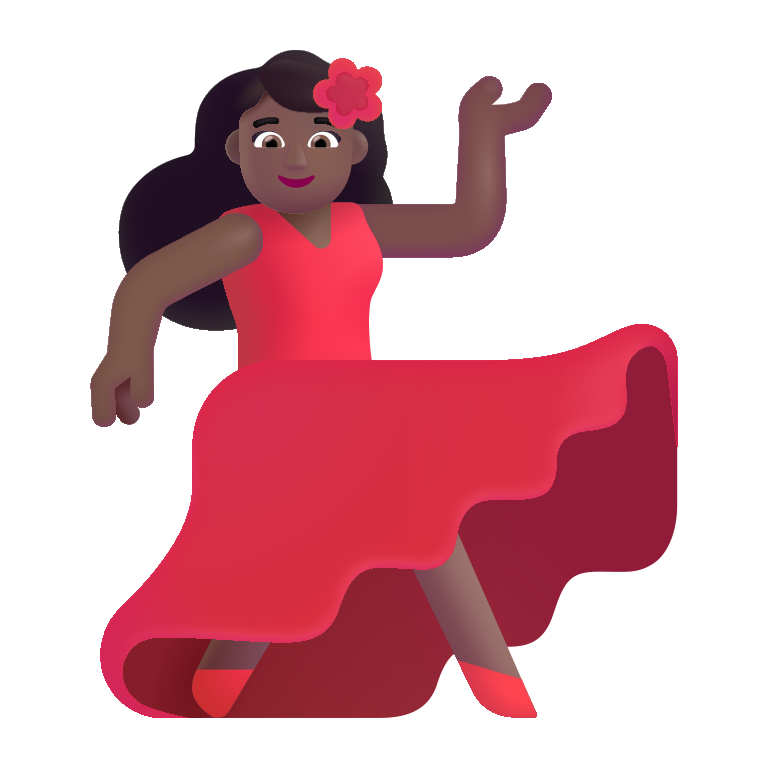
woman dancing color  dark